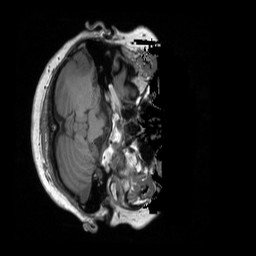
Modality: T1w
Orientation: axial
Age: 56
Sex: female
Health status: ill
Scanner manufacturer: siemens
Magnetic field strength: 3 T
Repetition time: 1.9 s
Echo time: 0.00247 s